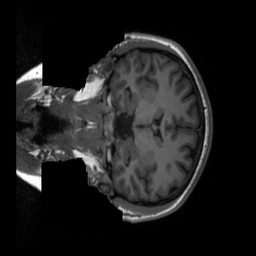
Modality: T1w
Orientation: coronal
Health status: healthy
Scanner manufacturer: siemens
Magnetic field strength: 3 T
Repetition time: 2.3 s
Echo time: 0.00207 s